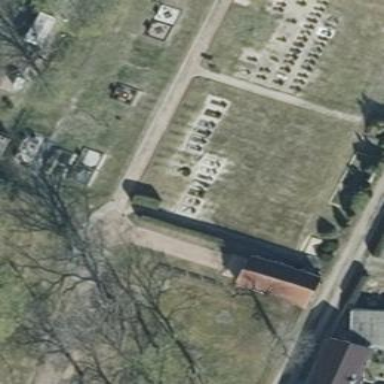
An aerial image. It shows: Cemetery.